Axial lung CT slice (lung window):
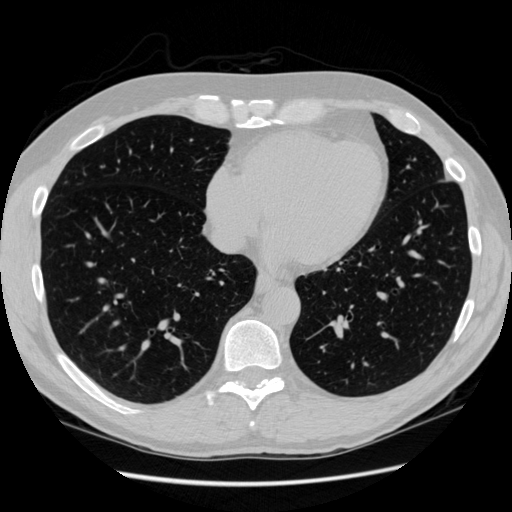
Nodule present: no